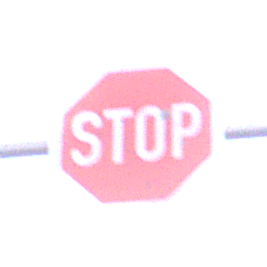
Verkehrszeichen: Stop
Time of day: Dusk
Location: Outdoor (Nature)
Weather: Clear
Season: NotSpecified
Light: Natural